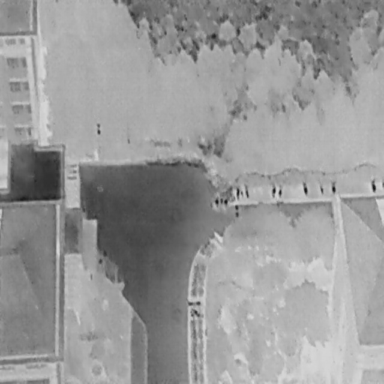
There are nine objects shown in the infrared image, including eight Bicycles, and a DontCare.